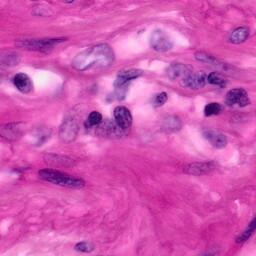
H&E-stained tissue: Pancreatic